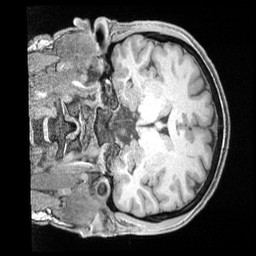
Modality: T1w
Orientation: coronal
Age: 36
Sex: female
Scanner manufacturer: siemens
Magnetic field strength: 3 T
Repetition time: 2 s
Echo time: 0.00211 s